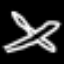
Label: airplane